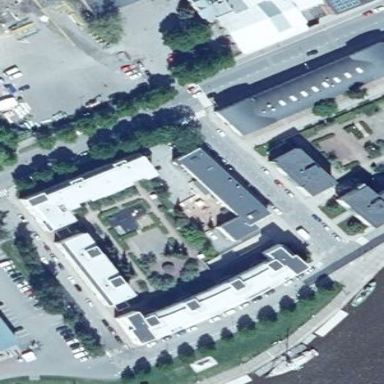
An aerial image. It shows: Light yellow commercial building with flat roof.